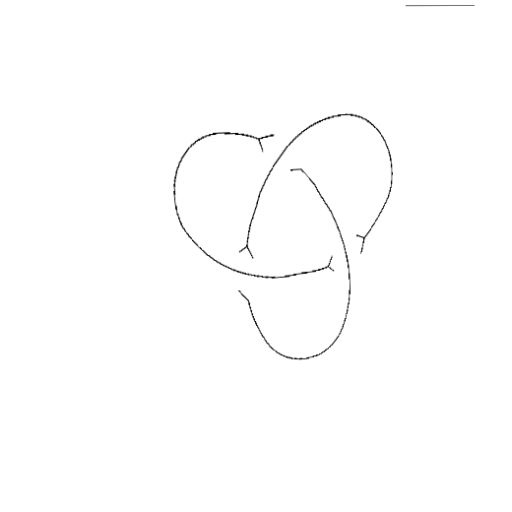
Crossing number: 3